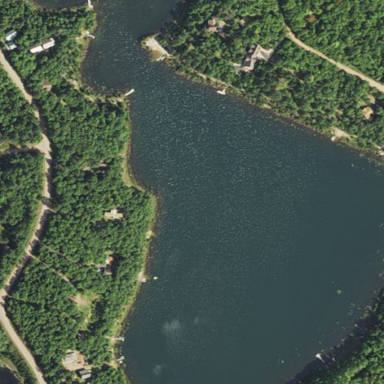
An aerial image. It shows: Beautiful lake surrounded by nature.